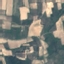
Label: PermanentCrop